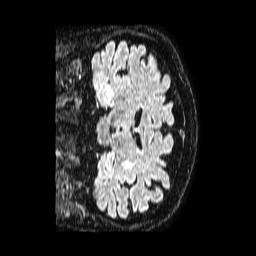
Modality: FLAIR
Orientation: coronal
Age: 78
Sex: female
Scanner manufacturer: philips
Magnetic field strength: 1.5 T
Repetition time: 4.8 s
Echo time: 0.3 s